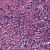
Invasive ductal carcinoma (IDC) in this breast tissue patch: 1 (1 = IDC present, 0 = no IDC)